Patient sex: M
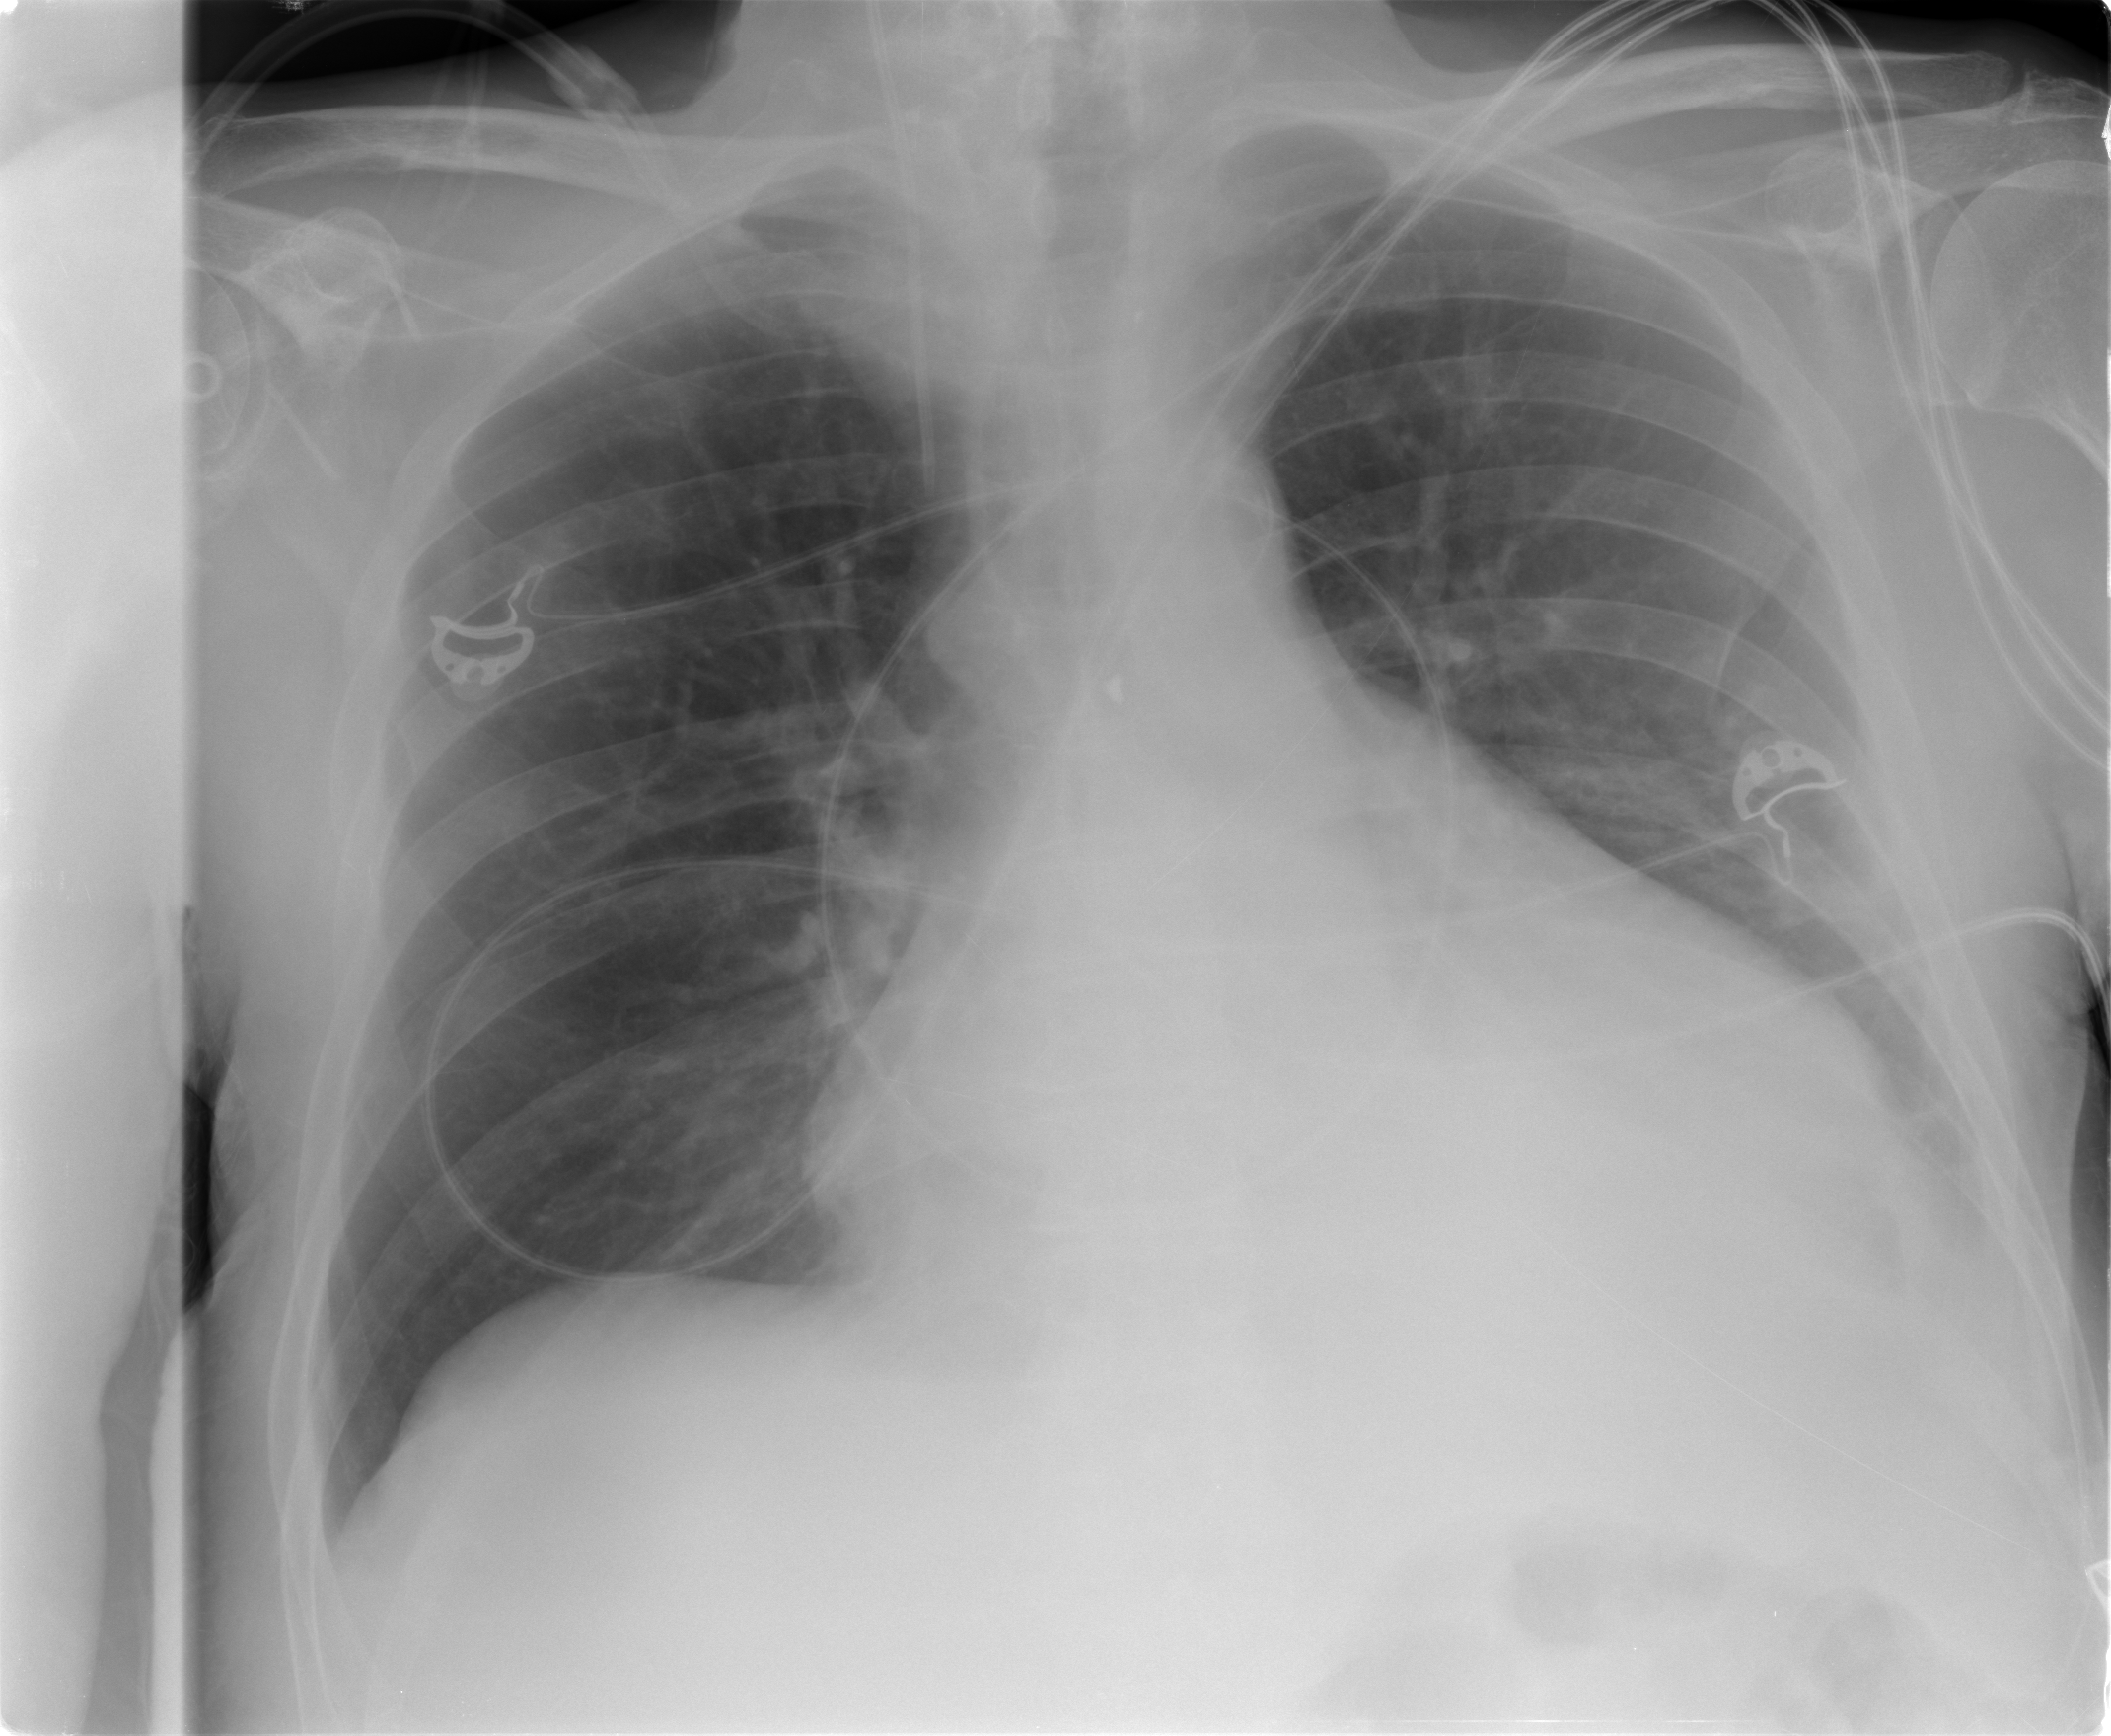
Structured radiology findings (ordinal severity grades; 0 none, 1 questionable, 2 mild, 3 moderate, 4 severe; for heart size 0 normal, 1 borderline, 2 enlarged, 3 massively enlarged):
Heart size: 3
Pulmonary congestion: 0
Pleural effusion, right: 0
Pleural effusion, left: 1
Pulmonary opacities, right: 0
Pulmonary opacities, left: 0
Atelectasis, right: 0
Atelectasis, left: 1